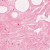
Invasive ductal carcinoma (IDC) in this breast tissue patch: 0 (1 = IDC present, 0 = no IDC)